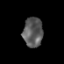
Tissue: prostate
Cell type: T cells
Senescence score: 0.7053
Nuclear area (px): 575
Mean DAPI intensity: 90.619